Current action and preconditions to check: trajectory_clear

Your task: For each precondition in the list above, predict whether it will hold at this action.

Consider the current scene as observed from the mobile robot's camera, and analyze the predicted future states of all dynamic agents (e.g., people, animals, vehicles, or any moving entities) within the NEXT SECOND.

IMPORTANT: Only answer "very likely" if you are absolutely certain—based on strong, clear evidence—that a dynamic agent will violate the precondition in the predicted future state. Do NOT answer "very likely" for unlikely, ambiguous, or low-probability risks.

Ask yourself for each precondition: Is there a high probability, with clear and convincing evidence, that the predicted future states of any dynamic agent will interfere with the predicted future state of the currently executing action within the NEXT SECOND, causing that precondition to fail?

Assess the risk level based on these predictions. Use "likely" or "very likely" if motions create a clear risk of interference.

Use "neutral" or "improbable" if agents are nearby but their predicted paths are clearly diverging or non-conflicting.

Failure Risk Categories: "very improbable", "improbable", "neutral", "likely", "very likely"

Answer Format: Output ONLY the probability_of_failure value from these categories: "very improbable", "improbable", "neutral", "likely", "very likely"

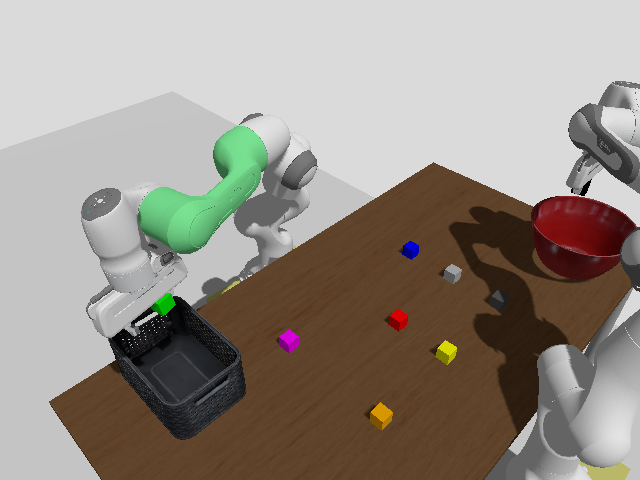

Answer: very improbable